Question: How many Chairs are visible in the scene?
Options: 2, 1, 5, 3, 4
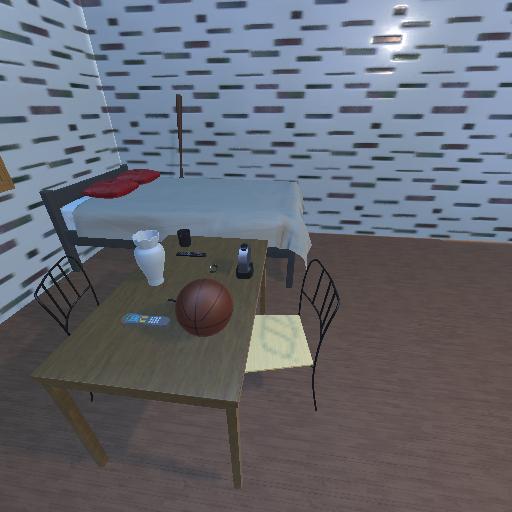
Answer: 2